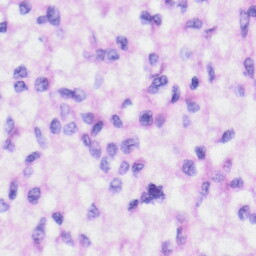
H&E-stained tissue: Liver